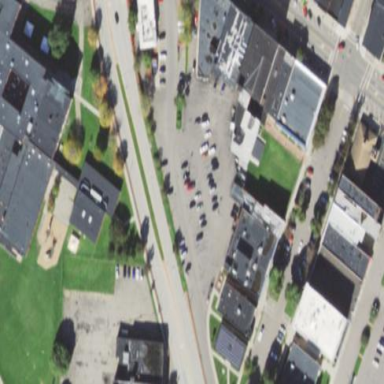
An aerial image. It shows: Retail area.